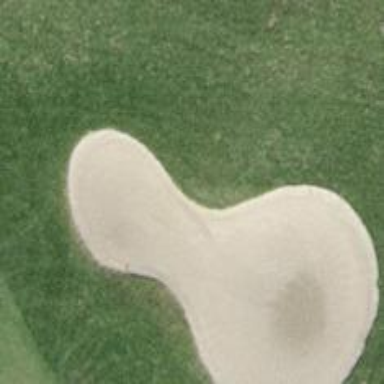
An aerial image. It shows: Golf bunker filled with sandy terrain.